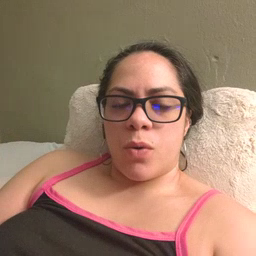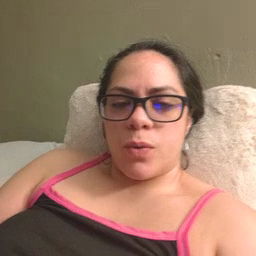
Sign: yellow